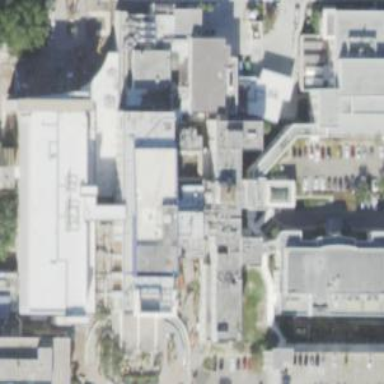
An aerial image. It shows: Hospital building.